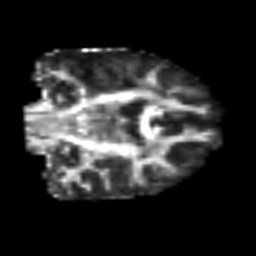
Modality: FA
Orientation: coronal
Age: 49
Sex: male
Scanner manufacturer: siemens
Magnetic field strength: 3 T
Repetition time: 6.1 s
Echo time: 0.101 s